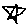
Label: star